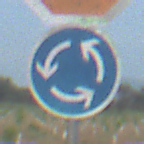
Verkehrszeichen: Kreisverkehr
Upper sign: Stop
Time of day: SunriseSunset
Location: Outdoor (Nature)
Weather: PartlyCloudy
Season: NotSpecified
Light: Natural